Field crop: maize
Growth stage: 2
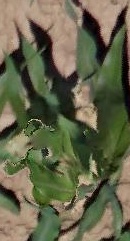
Species: maize